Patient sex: F
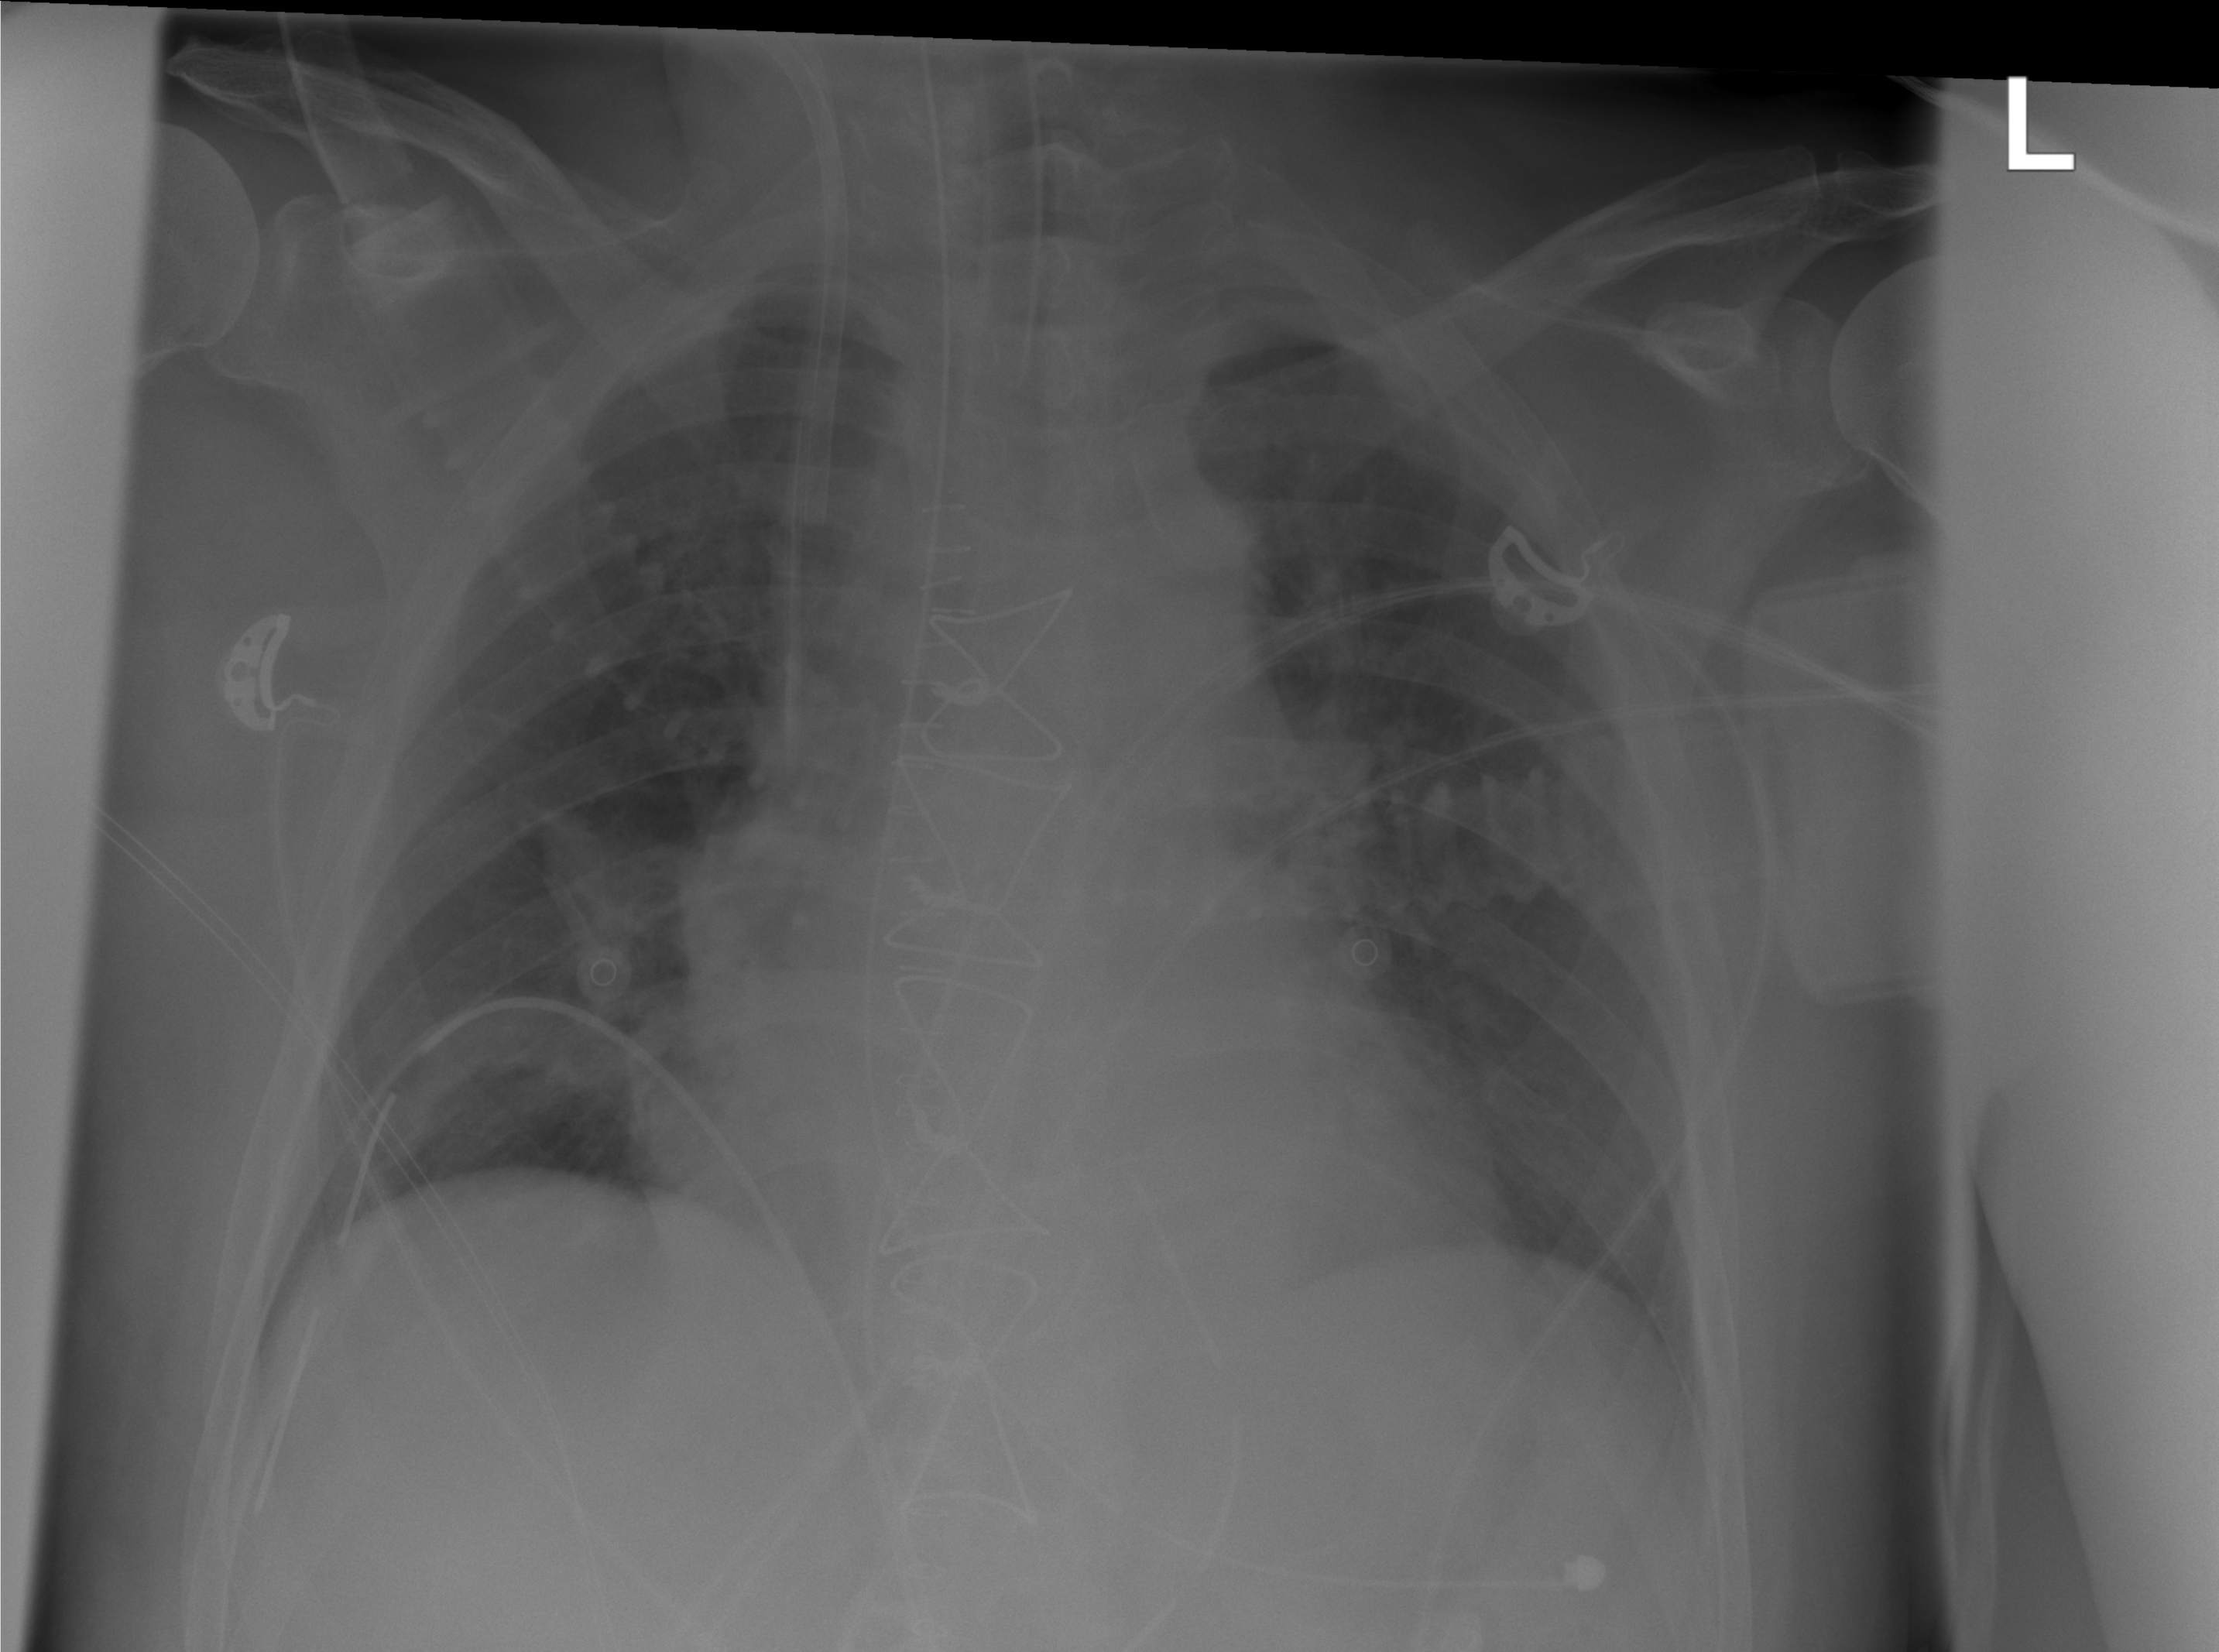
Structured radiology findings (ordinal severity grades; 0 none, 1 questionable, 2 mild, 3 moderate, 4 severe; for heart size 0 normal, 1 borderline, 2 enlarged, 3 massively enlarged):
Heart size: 0
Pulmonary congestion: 2
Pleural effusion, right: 0
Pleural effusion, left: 0
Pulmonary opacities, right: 0
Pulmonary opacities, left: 0
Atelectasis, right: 2
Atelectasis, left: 0